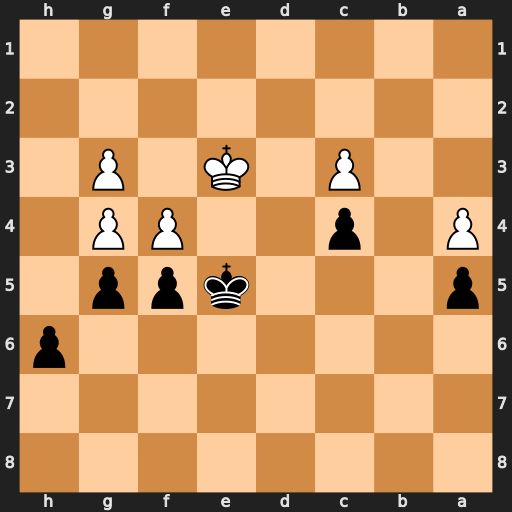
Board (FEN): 8/8/7p/p3kpp1/P1p2PP1/2P1K1P1/8/8
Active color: b
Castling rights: -
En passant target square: -
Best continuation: gxf4+ gxf4+ Kf6 g5+ hxg5